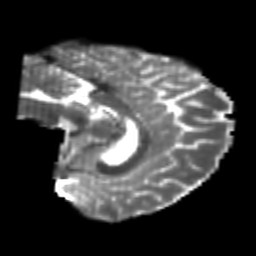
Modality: T2w
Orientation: sagittal
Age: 25
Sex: female
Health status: healthy
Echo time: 0.074 s